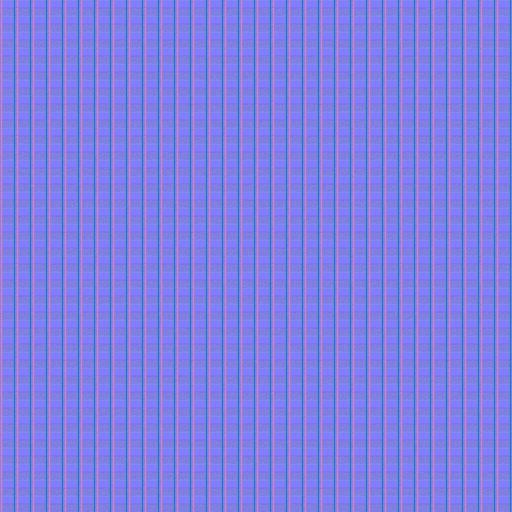
facade night skyscraper wall window windows